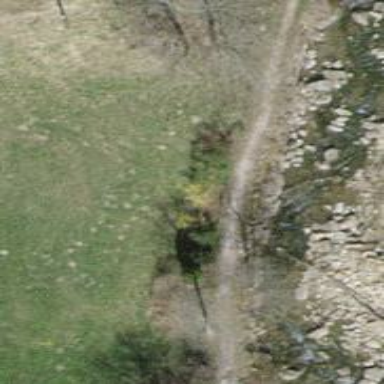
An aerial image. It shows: Path with pebblestone surface.